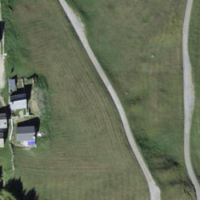
EUNIS habitat code: 23
Species observed at this site:
Falco tinnunculus